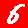
Digit: 6